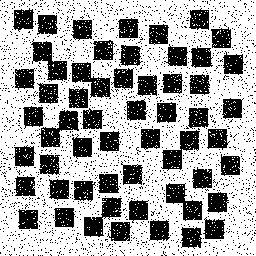
Squares: 58
Triangles: 0
Stars: 0
Total shapes: 58